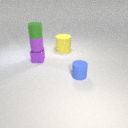
small purple metal cube below small green rubber cylinder